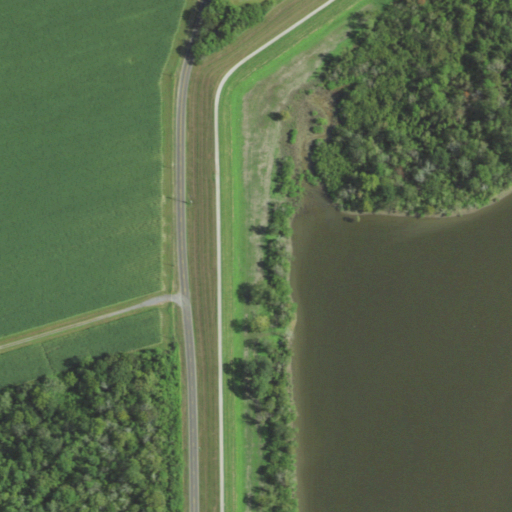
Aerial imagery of depression(s) in Louisiana named Hymelia Crevasse containing woody wetlands, open water, cultivated crops, pasture, low intensity development, herbaceous wetlands, and medium intensity development